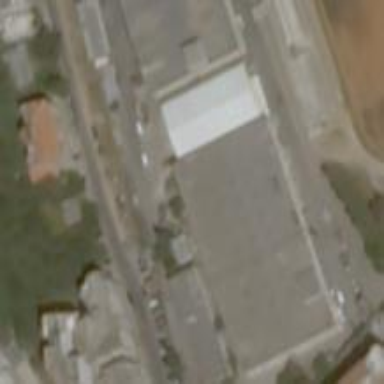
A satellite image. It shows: Building.